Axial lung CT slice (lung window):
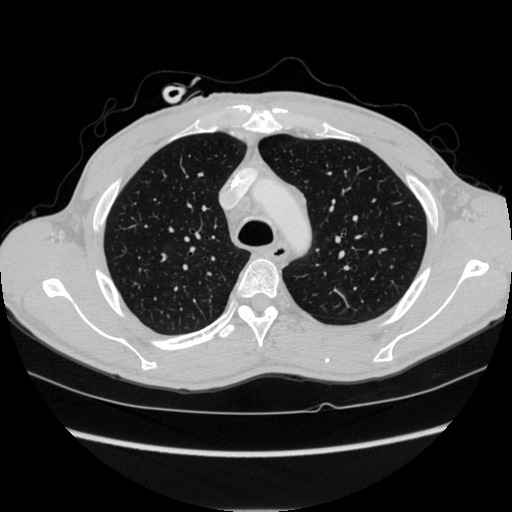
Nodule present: no